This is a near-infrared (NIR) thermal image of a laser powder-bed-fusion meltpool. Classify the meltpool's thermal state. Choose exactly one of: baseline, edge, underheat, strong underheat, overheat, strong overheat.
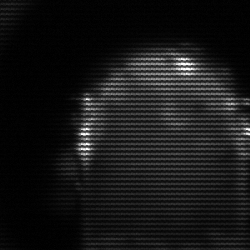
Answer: baseline